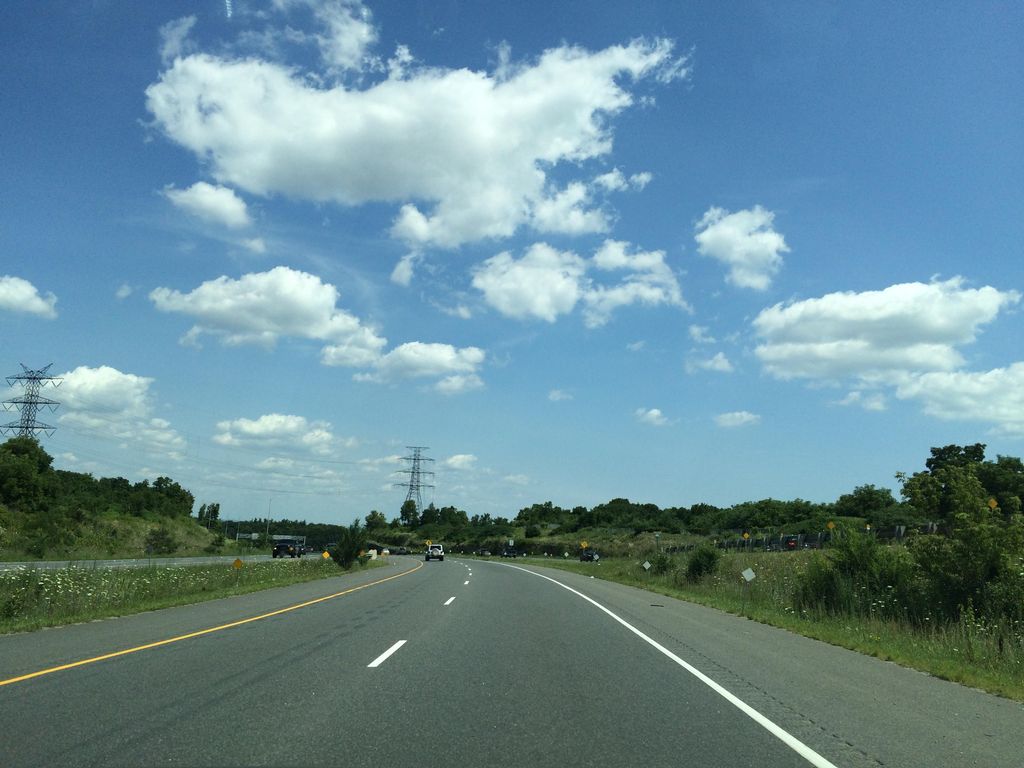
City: hamilton